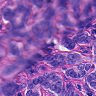
Metastatic tissue present: yes